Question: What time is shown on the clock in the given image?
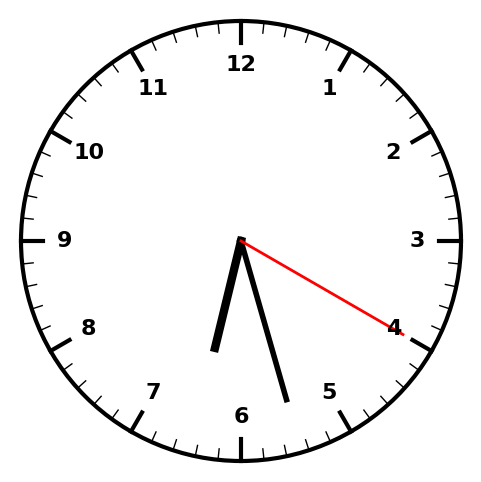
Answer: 06:27:20